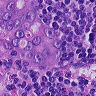
Metastatic tissue present: yes